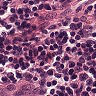
Metastatic tissue present: no